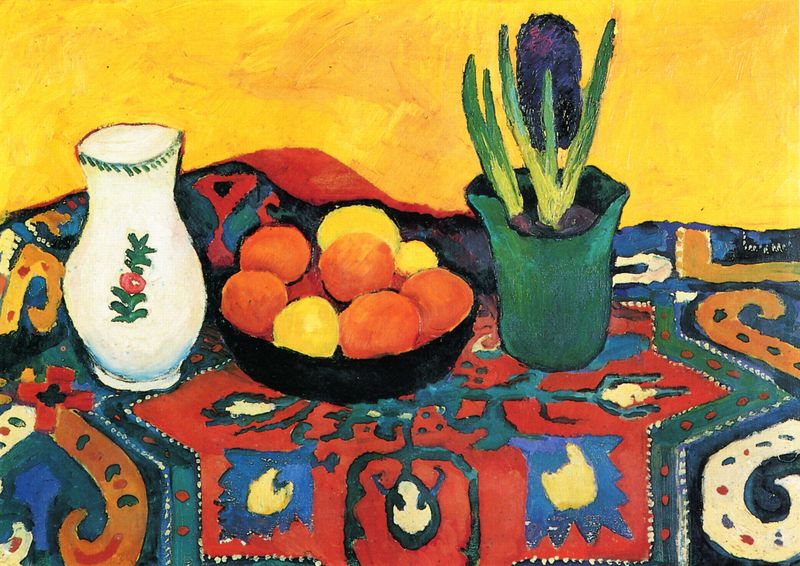
Titel: Stilleben: Hyazinthenteppich
Künstler: August Macke
Institution: Privatsammlung
Schlagwörter: blau, blätter, gemälde, weiß, cezanne, gelb, grün, blume, blumen, braun, bunt, hintergrund, orange, schwarz, tisch, blüte, obst, rose, rot, tuch, expressionismus, muster, ornament, teppich, wand, schale, schüssel, bild, tischdecke, tischtuch, öl, erde, decke, pflanze, frucht, früchte, kanne, keramik, krug, stilleben, stillleben, vase, apfel, blumentopf, mandarine, orangen, topf, farbig, komplementär, farben, farbe, lila, violett, van gogh, dekor, ornamente, verzierung, vasen, abstraktion, gemustert, tulpe, porzellan, stern, topfpflanze, obstschale, fruchtschale, gaugin, pfirsich, leuchtend, pfirsiche, zitrone, deck, zitronen, matisse, zitrusfrüchte, grell, fauvismus, apfelsinen, milchkrug, leuchtet, limonen, mandarinen, hyazinthe, sättigung, gelbe wand, scgale obst, #vase, bunte tischdecke, grüne vase, krokus, vase tischdecke, cloisonné, chlae